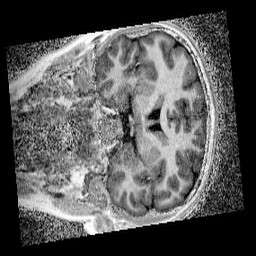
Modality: UNIT1_denoised
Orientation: coronal
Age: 13
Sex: male
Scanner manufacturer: siemens
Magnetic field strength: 3 T
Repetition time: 4 s
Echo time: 0.00299 s